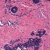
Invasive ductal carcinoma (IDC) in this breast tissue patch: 0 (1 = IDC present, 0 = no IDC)